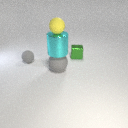
large gray rubber sphere in front of small gray rubber sphere